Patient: sex F, age 83
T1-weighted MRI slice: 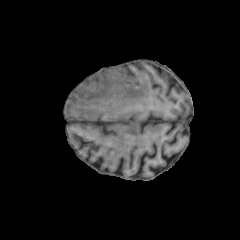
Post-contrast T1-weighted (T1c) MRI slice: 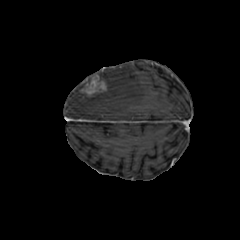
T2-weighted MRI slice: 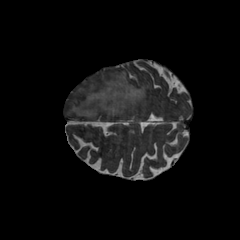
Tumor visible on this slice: yes
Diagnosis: Glioblastoma, IDH-wildtype
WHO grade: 4